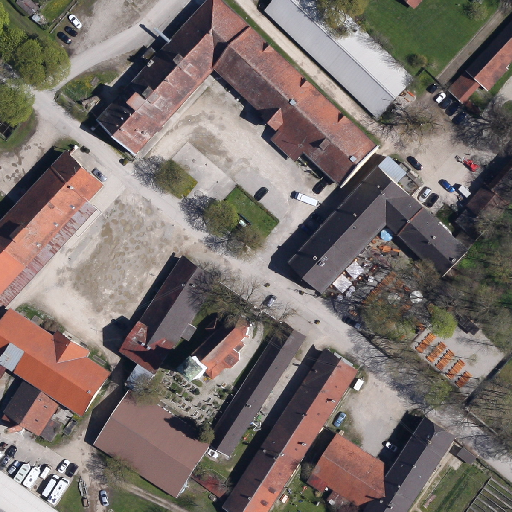
Referring expression: trailer in the parking area